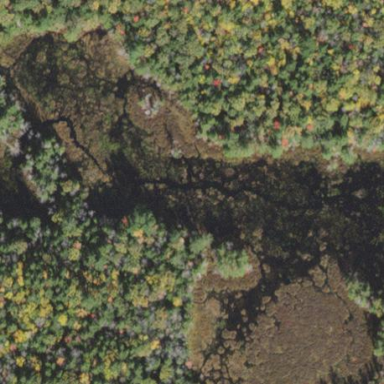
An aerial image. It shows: Marshy wetland area.